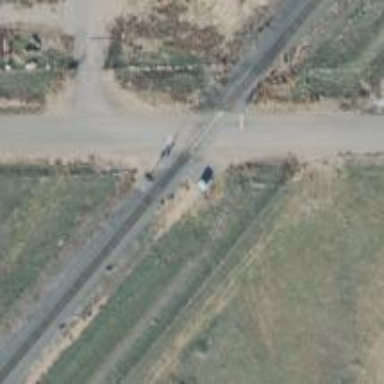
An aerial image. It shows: Level crossing along the railway.